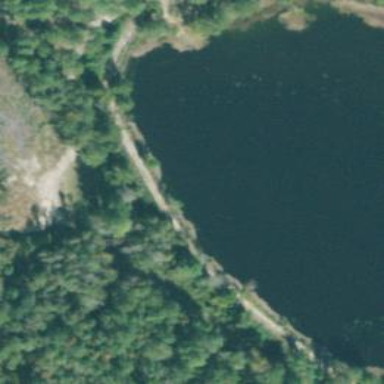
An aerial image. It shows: Dam along waterway.